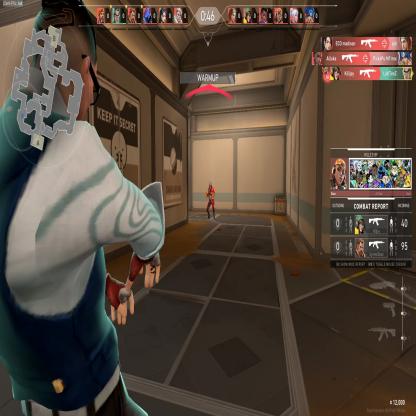
Label: enemy